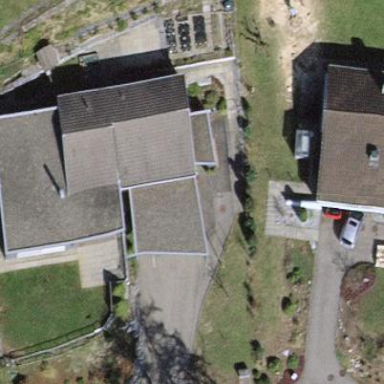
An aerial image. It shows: Simple and straightforward house.